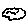
Label: cloud